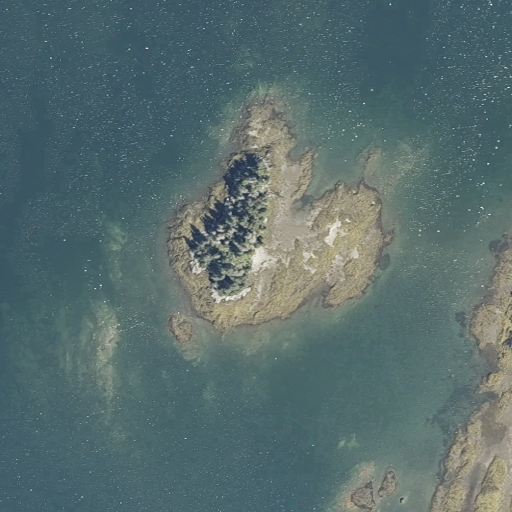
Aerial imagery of island in Maine named Thrumcap containing open water, herbaceous wetlands, and barren land